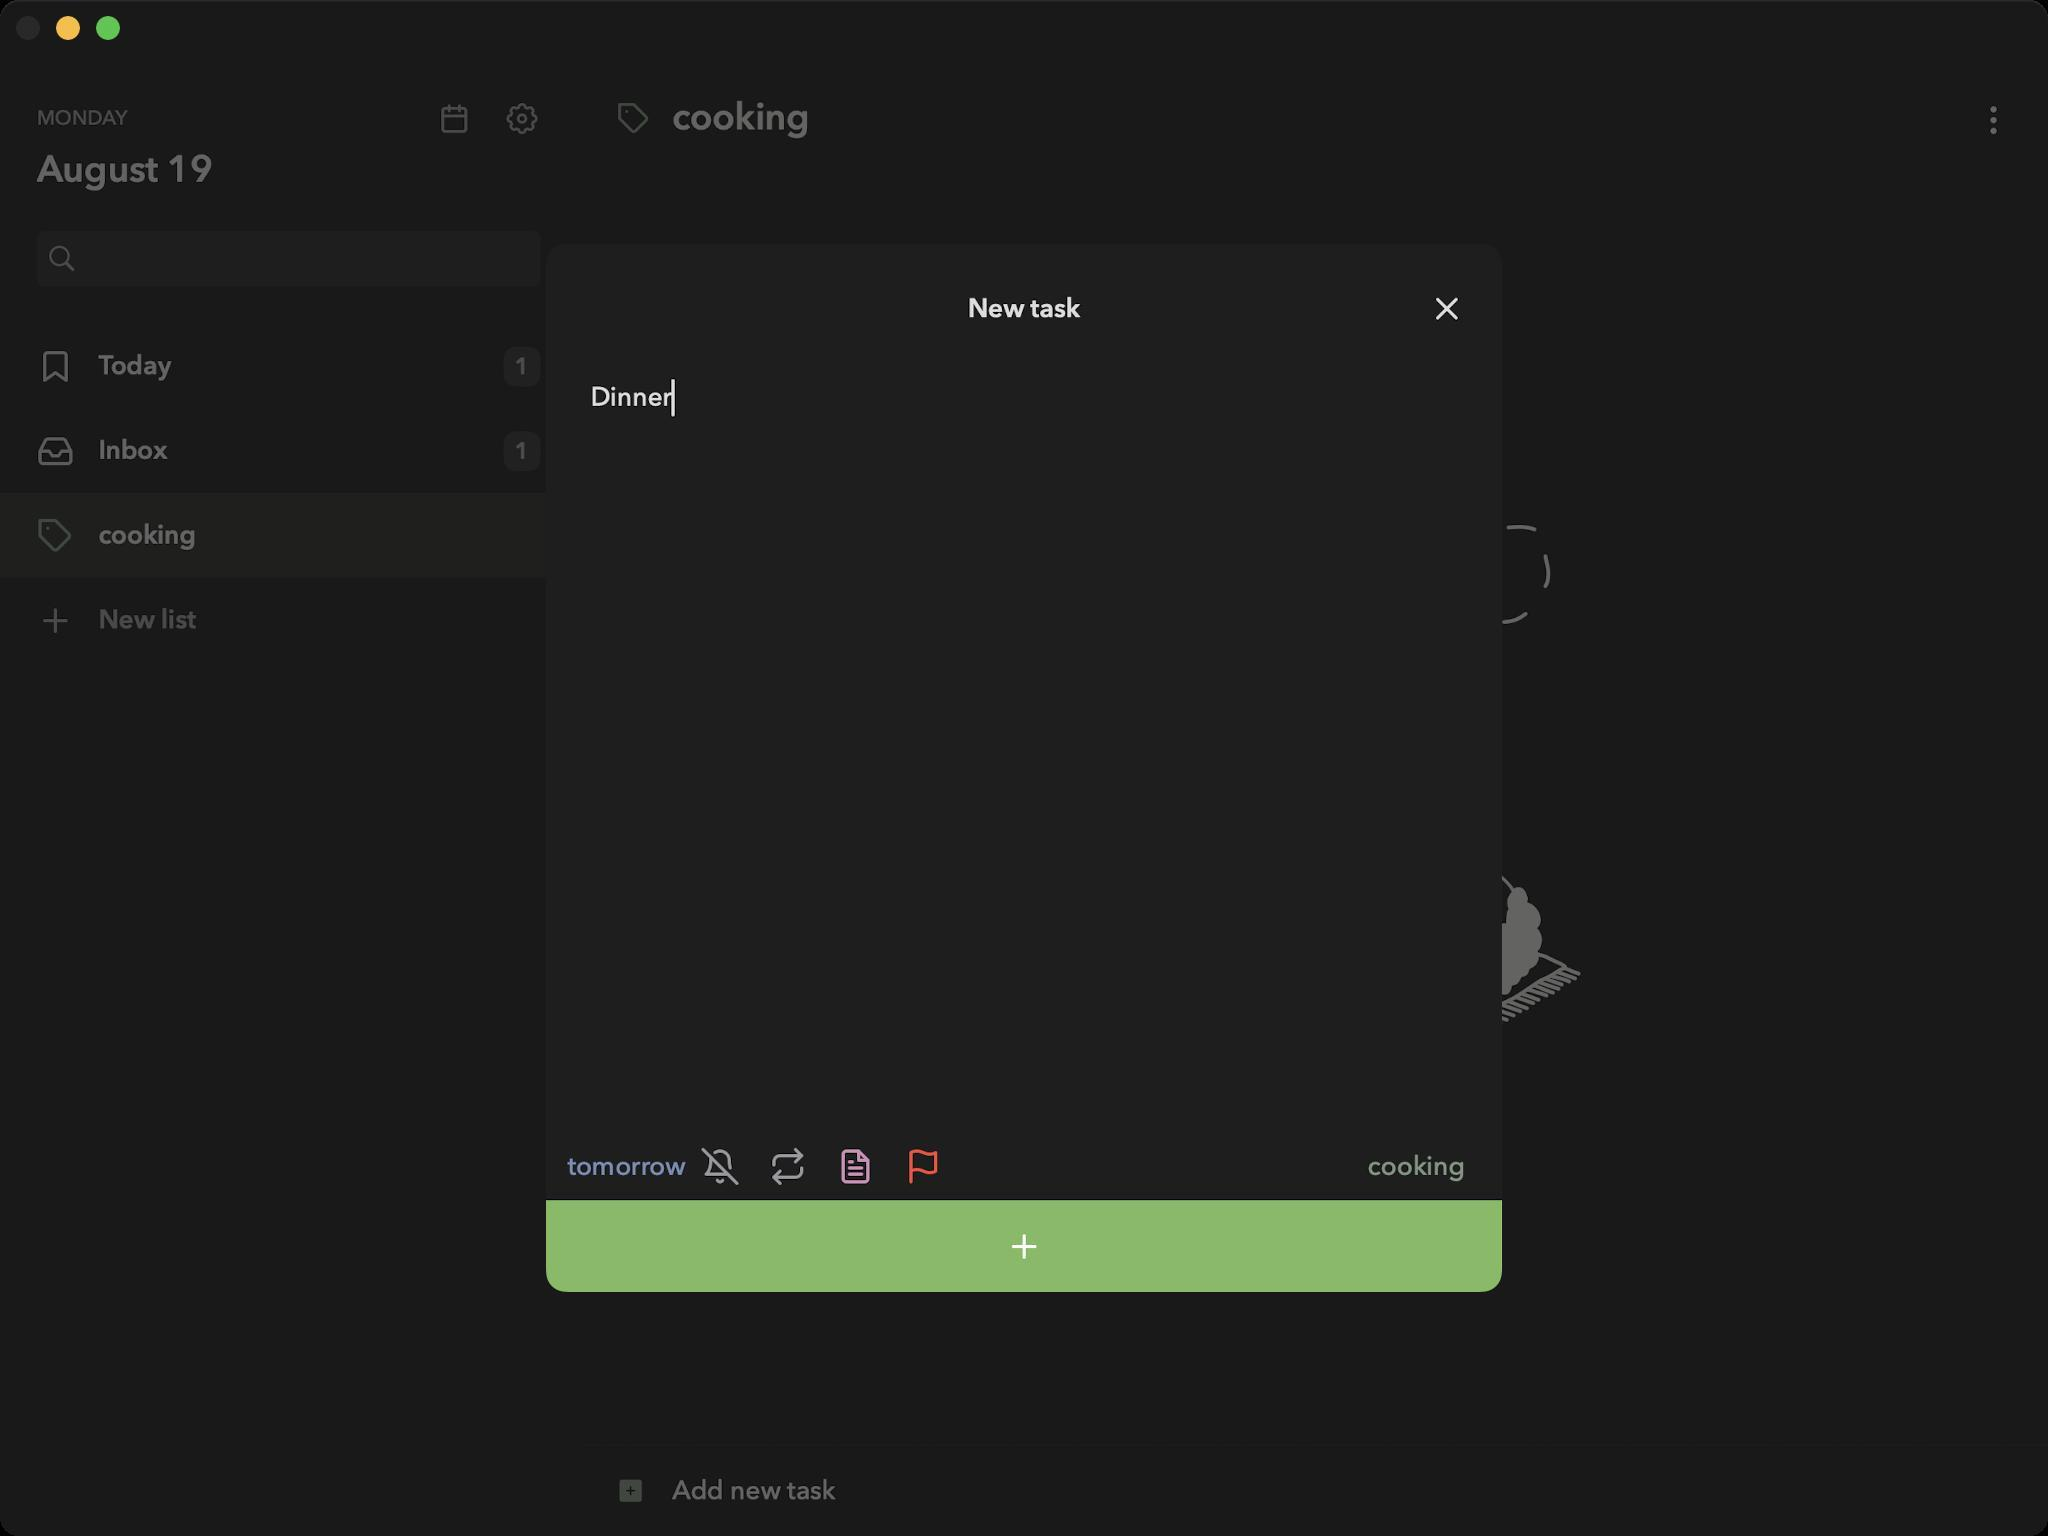
Accessibility tree:
{"name": "Mindlist", "role": "AXWindow", "description": null, "role_description": "standard window", "value": null, "position": "352.00;95.00", "size": "1024;768", "children": [{"name": null, "role": "AXGroup", "description": null, "role_description": "group", "value": null, "position": "0.00;0.00", "size": "1024;768", "children": [{"name": null, "role": "AXGroup", "description": null, "role_description": "group", "value": null, "position": "0.00;0.00", "size": "1024;768", "children": []}]}, {"name": null, "role": "AXButton", "description": null, "role_description": "close button", "value": null, "position": "7.00;6.00", "size": "14;16", "children": []}, {"name": null, "role": "AXButton", "description": null, "role_description": "zoom button", "value": null, "position": "47.00;6.00", "size": "14;16", "children": [{"name": null, "role": "AXGroup", "description": null, "role_description": "group", "value": null, "position": "47.00;6.00", "size": "14;16", "children": [{"name": null, "role": "AXGroup", "description": null, "role_description": "group", "value": null, "position": "47.00;6.00", "size": "14;16", "children": []}]}]}, {"name": null, "role": "AXButton", "description": null, "role_description": "minimize button", "value": null, "position": "27.00;6.00", "size": "14;16", "children": []}, {"name": null, "role": "AXSheet", "description": null, "role_description": "sheet", "value": null, "position": "273.00;122.00", "size": "478;524", "children": [{"name": null, "role": "AXGroup", "description": null, "role_description": "group", "value": null, "position": "273.00;122.00", "size": "478;524", "children": [{"name": null, "role": "AXGroup", "description": null, "role_description": "group", "value": null, "position": "273.00;122.00", "size": "478;524", "children": [{"name": null, "role": "AXStaticText", "description": "New task", "role_description": "text", "value": null, "position": "483.98;137.40", "size": "56;34", "children": []}, {"name": null, "role": "AXButton", "description": "x", "role_description": "button", "value": null, "position": "706.51;137.40", "size": "34;34", "children": []}, {"name": null, "role": "AXTextArea", "description": null, "role_description": "text entry area", "value": "Dinner", "position": "291.48;189.76", "size": "441;336", "children": []}, {"name": null, "role": "AXButton", "description": "tomorrow", "role_description": "button", "value": null, "position": "283.78;566.29", "size": "59;34", "children": []}, {"name": null, "role": "AXButton", "description": "bell off", "role_description": "button", "value": null, "position": "343.07;566.29", "size": "34;34", "children": []}, {"name": null, "role": "AXButton", "description": "repeat", "role_description": "button", "value": null, "position": "376.95;566.29", "size": "34;34", "children": []}, {"name": null, "role": "AXButton", "description": "file text", "role_description": "button", "value": null, "position": "410.83;566.29", "size": "34;34", "children": []}, {"name": null, "role": "AXButton", "description": "flag", "role_description": "button", "value": null, "position": "444.71;566.29", "size": "34;34", "children": []}, {"name": null, "role": "AXButton", "description": "cooking", "role_description": "button", "value": null, "position": "478.59;566.29", "size": "254;34", "children": []}, {"name": null, "role": "AXButton", "description": "plus", "role_description": "button", "value": null, "position": "273.00;600.17", "size": "478;46", "children": []}]}]}]}]}